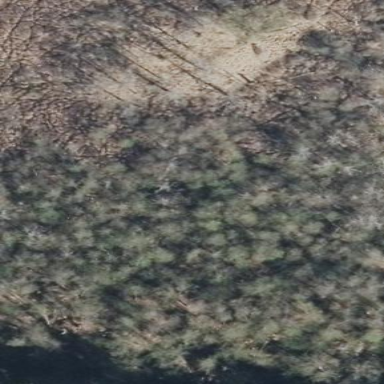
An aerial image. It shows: Swamp in wetland area.